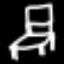
Label: chair